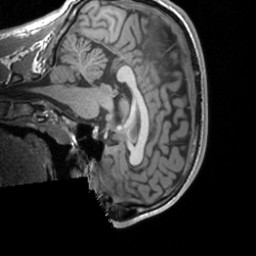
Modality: T1w
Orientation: sagittal
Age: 20
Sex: male
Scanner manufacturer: siemens
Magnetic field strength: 3 T
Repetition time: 1.9 s
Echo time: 0.00226 s